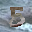
Label: 5